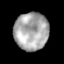
Tissue: prostate
Cell type: T cells
Senescence score: 0.2859
Nuclear area (px): 1260
Mean DAPI intensity: 168.782